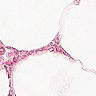
Metastatic tissue present: no